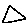
Label: triangle